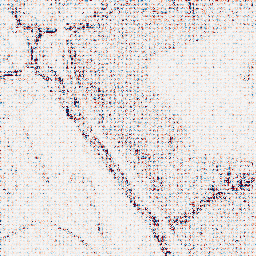
Category: wavelet
Decomposition family: wavelet_dwt
Decomposition parameters: wavelet: db4
level: 1
Upsampling method: sinc_blackman
Upsampling parameters: scale: 4
kernel_size: 4
Upsampling scale: 4